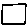
Label: square